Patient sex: M
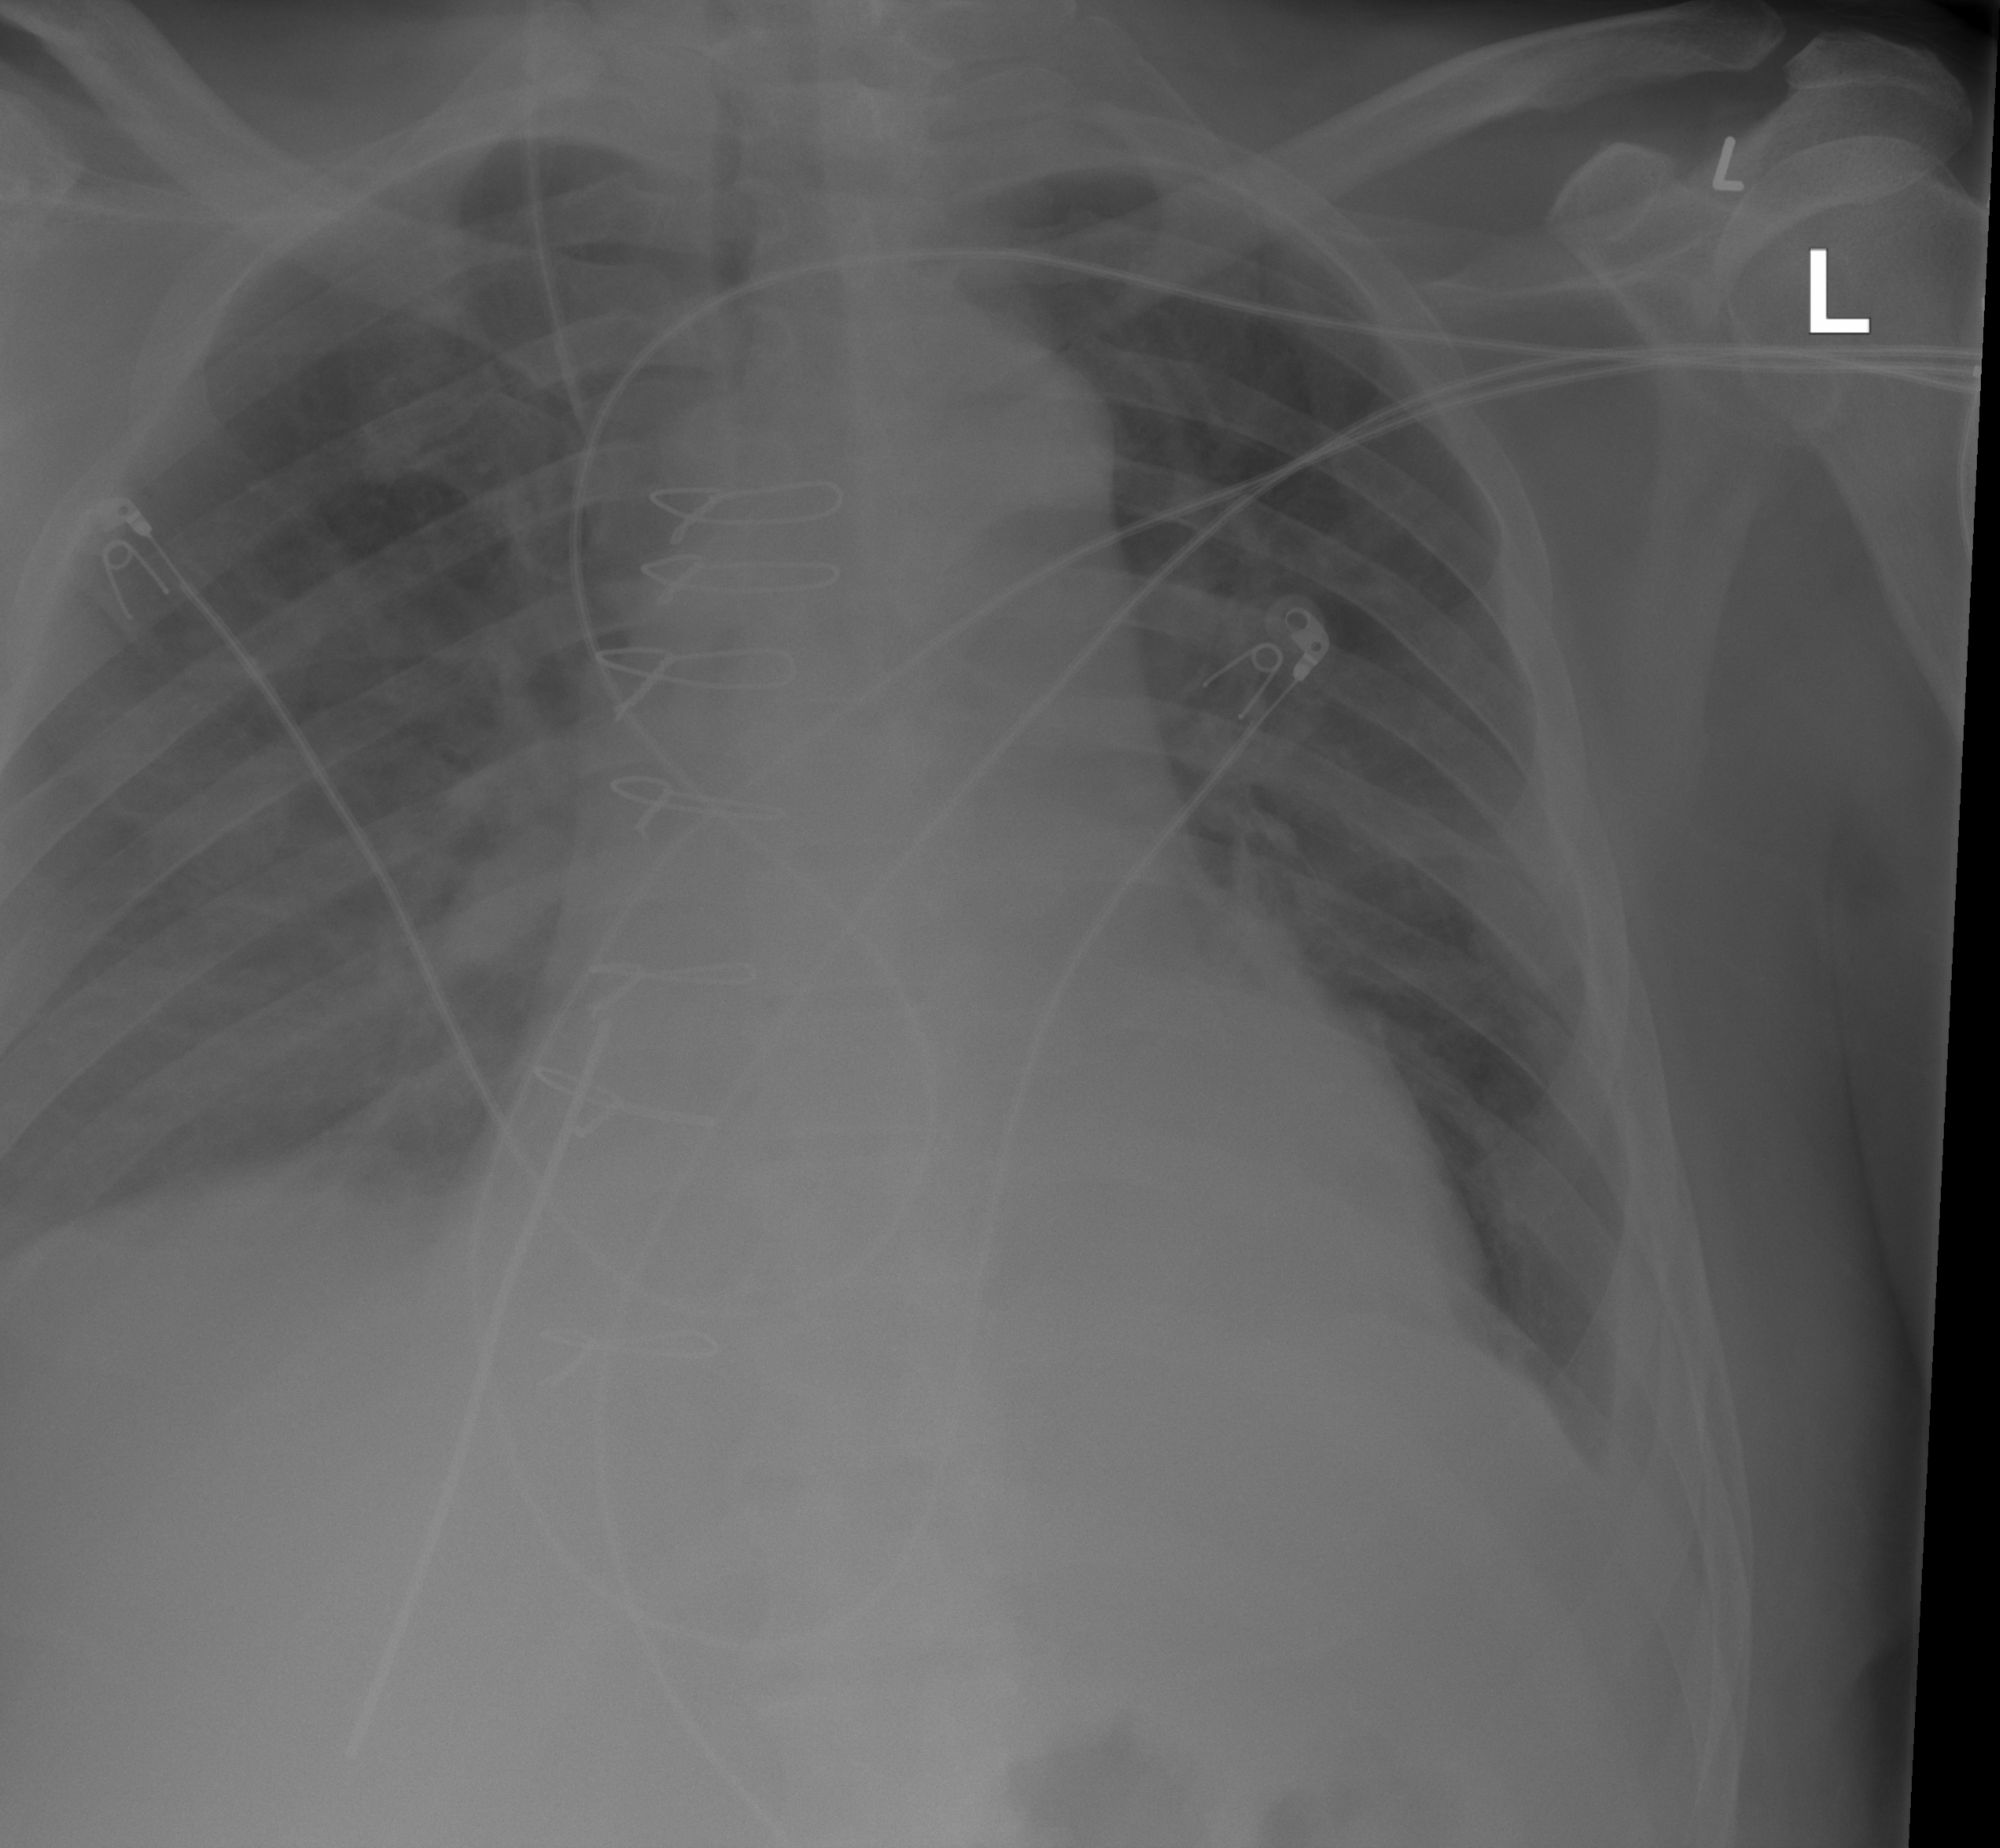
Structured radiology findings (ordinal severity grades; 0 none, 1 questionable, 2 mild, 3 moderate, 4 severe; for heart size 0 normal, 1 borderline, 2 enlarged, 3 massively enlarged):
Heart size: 2
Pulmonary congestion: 2
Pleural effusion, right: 0
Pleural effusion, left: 2
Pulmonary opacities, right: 0
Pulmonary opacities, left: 0
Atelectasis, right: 0
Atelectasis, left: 2